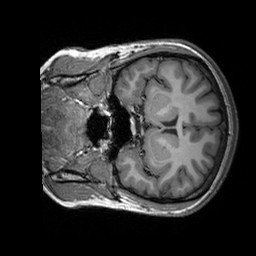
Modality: T1w
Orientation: coronal
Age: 31
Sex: female
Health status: healthy
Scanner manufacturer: siemens
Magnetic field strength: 3 T
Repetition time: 2.3 s
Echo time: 0.00303 s